Interaction volume radius: 5 \u00c5
Interaction volume height: 35 \u00c5
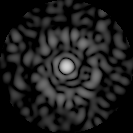
Disorder parameter: 0.8623